Modality: CBCT
Slice 55 of 92
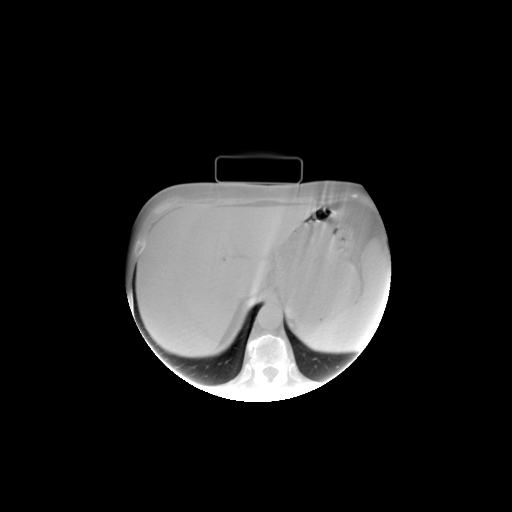